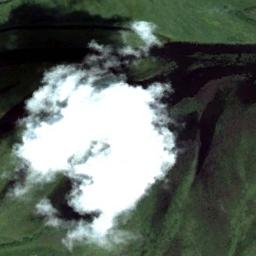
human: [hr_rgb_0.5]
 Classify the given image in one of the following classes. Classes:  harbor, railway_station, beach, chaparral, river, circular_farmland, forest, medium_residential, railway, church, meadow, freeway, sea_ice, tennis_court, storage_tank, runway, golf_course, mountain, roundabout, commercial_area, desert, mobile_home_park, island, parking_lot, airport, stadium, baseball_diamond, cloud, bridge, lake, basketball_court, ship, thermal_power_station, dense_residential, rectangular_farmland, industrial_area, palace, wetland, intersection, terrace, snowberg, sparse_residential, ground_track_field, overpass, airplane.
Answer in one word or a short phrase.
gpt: cloud